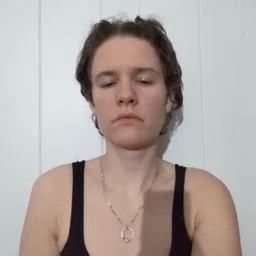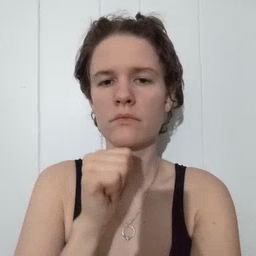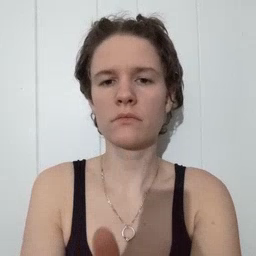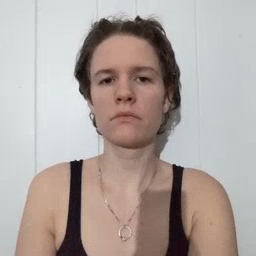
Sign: not